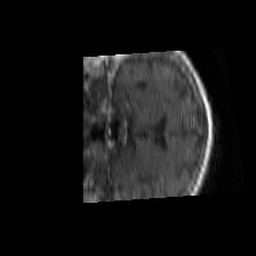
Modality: T1w
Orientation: coronal
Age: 58
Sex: male
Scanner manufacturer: philips
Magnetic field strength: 1.5 T
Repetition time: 0.4 s
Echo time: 0.0074 s